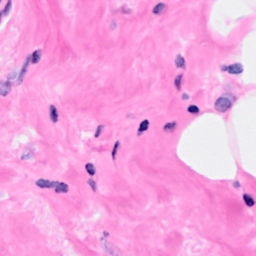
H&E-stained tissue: Breast